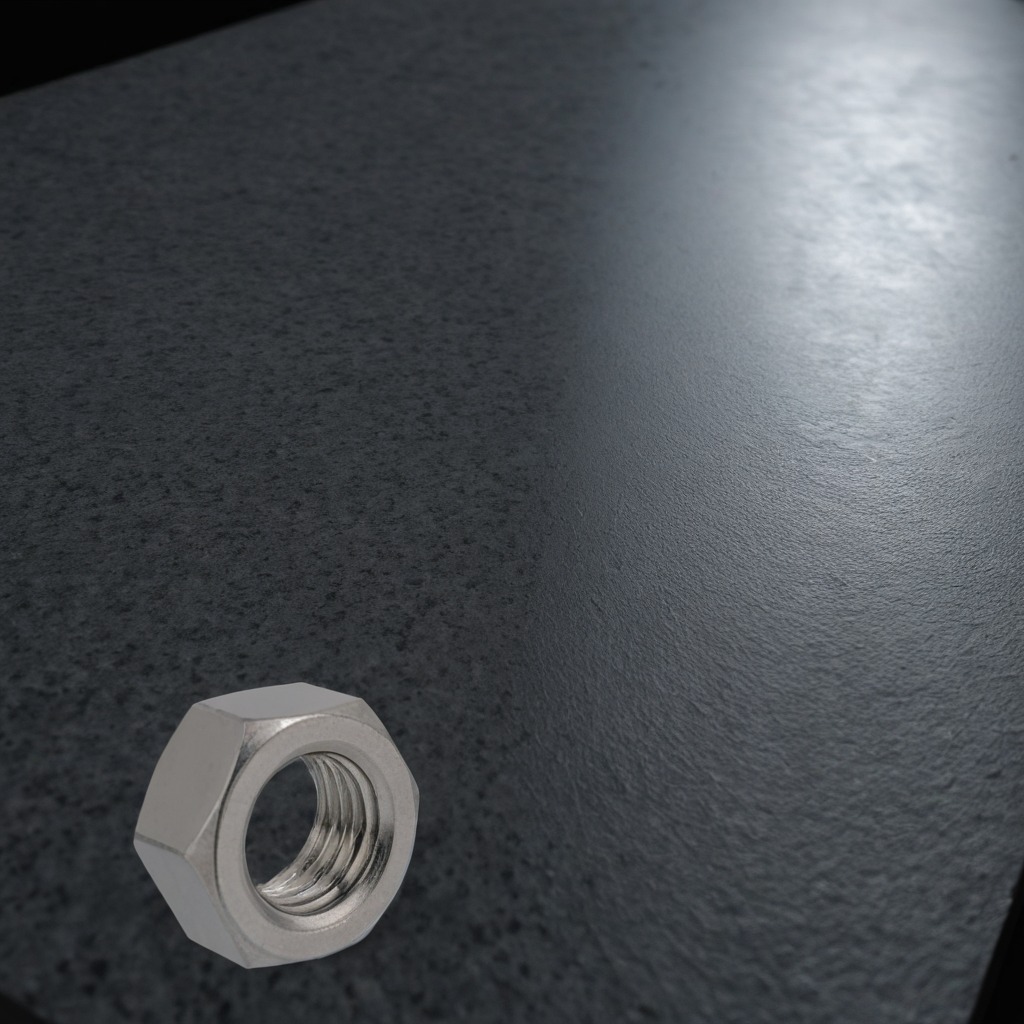
A metal nut is lying on a clean granite table inside a workshop at night dim ambient light soft shadows worn but